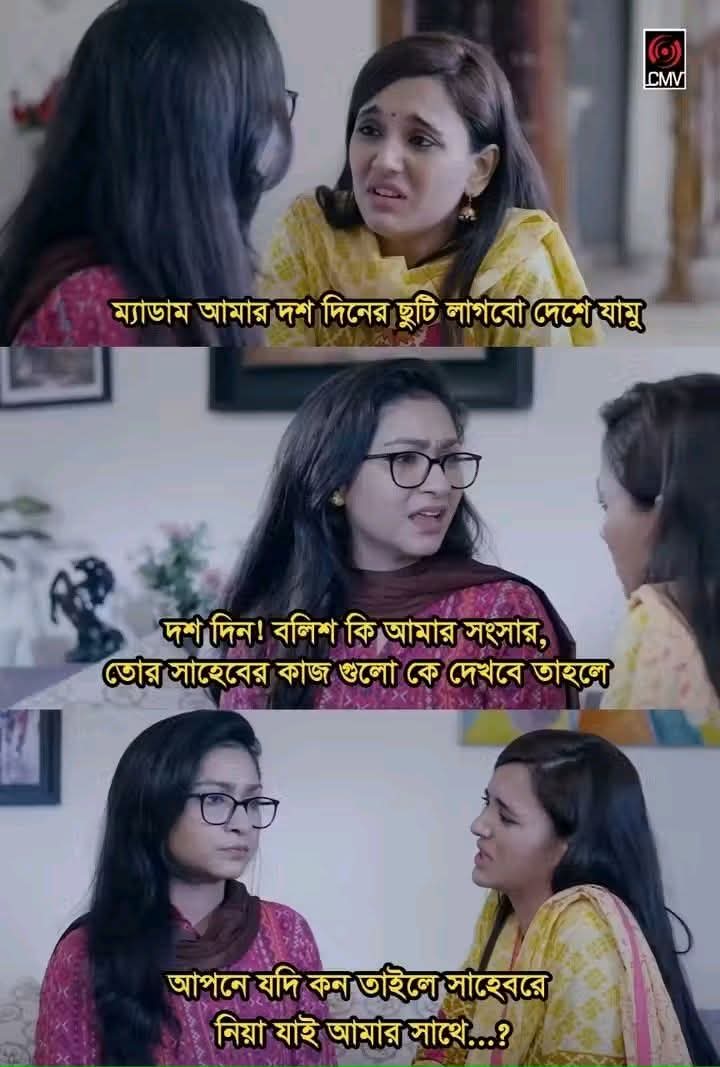
Text: ম্যাডাম আমার দশ দিনের ছুটি লাগবো দেশে যামু
দশ দিন! বলিশ কি আমার সংসার, তোর সাহেবের কাজ গুলো কে দেখবে তাহলে
আপনে যদি কন তাইলে সাহেবরে নিয়া যাই আমার সাথে...?
Label: Non Hate